Question: I need to process a flat text file and i was trying to generate a parser with antlr4. The format of the file is as follows:
1. The file can contain multiple records
2. Each line is one record
3. Each record has mutliple fields
4. The number of fields depends on the record type
5. The total length of each record is not fixed and depends on the number of individual fields
6. The record type is defined by the first 3 alphanumeric elements
7. Each field has a specific start position (column in record) and a number of elements
Sample file
'''
ACF0000000101IAR
FAT0000000203IARGL9344KDKK
FAT0000000301IARGM
'''
Sample Grammar
'''
grammar Cat;
file : record+ ;
record: (file_header | cycle_header);
file_header : 'ACF' FIELD1 FIELD2 FIELD3;
cycle_header : 'FAT' FIELD1 FIELD2;
FIELD1 : DIGIT DIGIT DIGIT DIGIT DIGIT DIGIT DIGIT DIGIT;
FIELD2 : DIGIT DIGIT;
FIELD3 : ALPHANUM ALPHANUM ALPHANUM;
fragment DIGIT: [0-9];
fragment ALPHANUM: [A-Za-z] | DIGIT | ' ';
fragment NEWLINE: '
';
'''
The problem i am facing with this grammar is that when i am inspecting the tree, FIELD2 in file_header rule is not matched but instead the FIELD3 is matched. Please keep in mind that the grammar is not complete for the cycle_header

My expectation was that since FIELD2 is preceding FIELD3 in the file_header rule this would match any two digit and the rest of the characters would be matched by FIELD3 but this is not the case as seen in the image.
So my questions are:
1. Is Antlr4 suitable for parsing such a file structure or some kind of parsing with regex would be more suitable
2. Why FIELD3 is matched before FIELD2, is there something i have misunderstood?
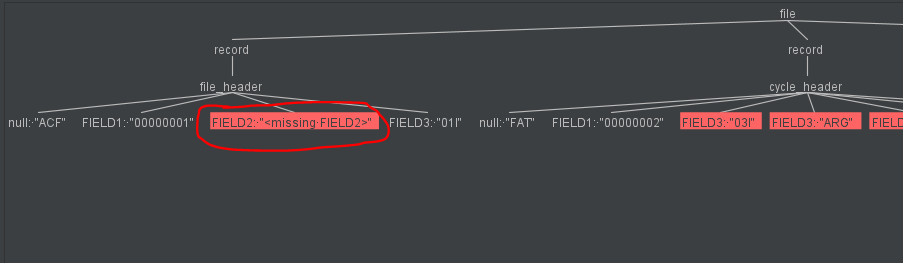
Answer: >
1. Is Antlr4 suitable for parsing such a file structure or some kind of parsing with regex would be more suitable
No, I agree with rici here. His comment really should've been an answer:
> > Antlr4 is probably not the optimal choice for this problem. The Antlr lexer is not really contextual, resulting in the problem you see; the lexer matches whichever lexical pattern has the longest match at the given input. You could use a scannerless approach, without lexical rules, but honestly you're probably better off just dividing the input line up with substring()
>
1. Why FIELD3 is matched before FIELD2, is there something i have misunderstood?
To expand on rici's comment: ANTLR's lexer is not "driven by the parser" (the lexer does not produce tokens depending on what the parser is trying to match). The lexer always creates tokens based on two simple rules:
1. try to match as much characters as possible
2. if two or more lexer rules match the same characters, let the rule that is defined first "win"
Because of rule 1, for input like '123' , a 'FIELD3' is created before a 'FIELD2'.